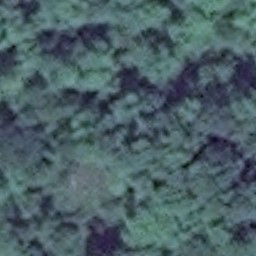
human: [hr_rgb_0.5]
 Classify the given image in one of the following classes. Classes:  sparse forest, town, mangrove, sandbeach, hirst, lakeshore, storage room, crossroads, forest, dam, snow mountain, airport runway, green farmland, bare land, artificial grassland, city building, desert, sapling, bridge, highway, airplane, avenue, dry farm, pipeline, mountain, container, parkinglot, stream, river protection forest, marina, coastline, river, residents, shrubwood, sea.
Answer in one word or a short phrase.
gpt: forest